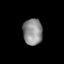
Tissue: lung
Cell type: Epithelial cells
Senescence score: 0.2251
Nuclear area (px): 499
Mean DAPI intensity: 141.79